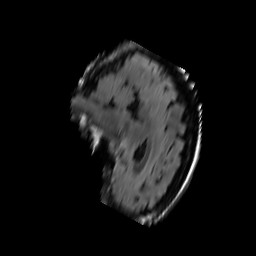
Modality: FLAIR
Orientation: sagittal
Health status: ill
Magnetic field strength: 3 T